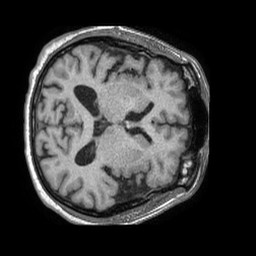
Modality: T1w
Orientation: axial
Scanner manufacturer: philips
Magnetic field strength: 1.5 T
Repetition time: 0.007672 s
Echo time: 0.003551 s